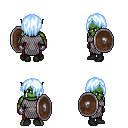
a pixel art fantasy rpg character, male body template, orc, green skin, chain mail, red pants, white cyan bangs hairstyle, metal gloves, black shoes, shield, four views (front, back, left, right), 2x2 character sprite sheet, small pixel art, hard edges, no anti-aliasing